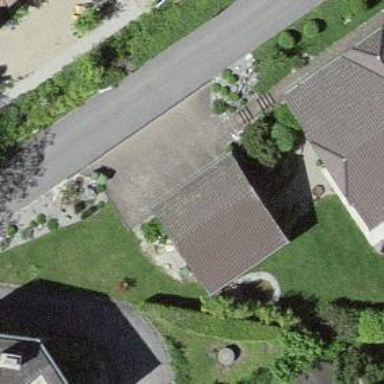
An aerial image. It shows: Garage building.